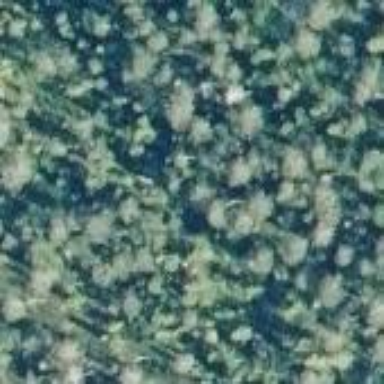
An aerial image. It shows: Swamp in wetland area.